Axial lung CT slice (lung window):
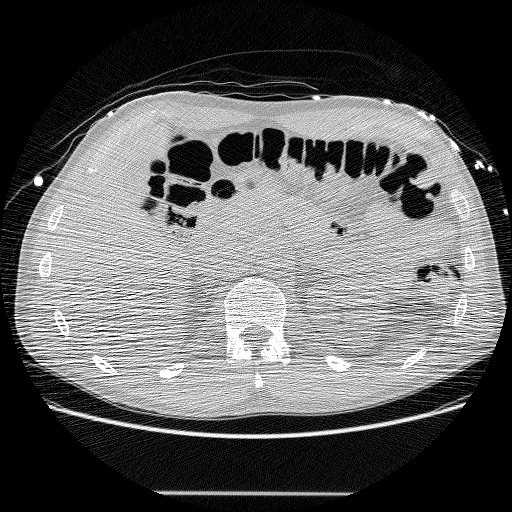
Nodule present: no